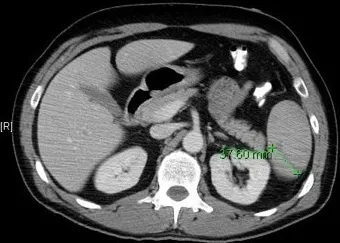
Abdominal CT scan. The CT scan from this patient shows a mildly enlarged spleen measuring 14 cm in longitudinal dimension. He had multiple splenic lacerations however, and this slice shows a 3.7 cm transverse splenic laceration.
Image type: radiology (ct)